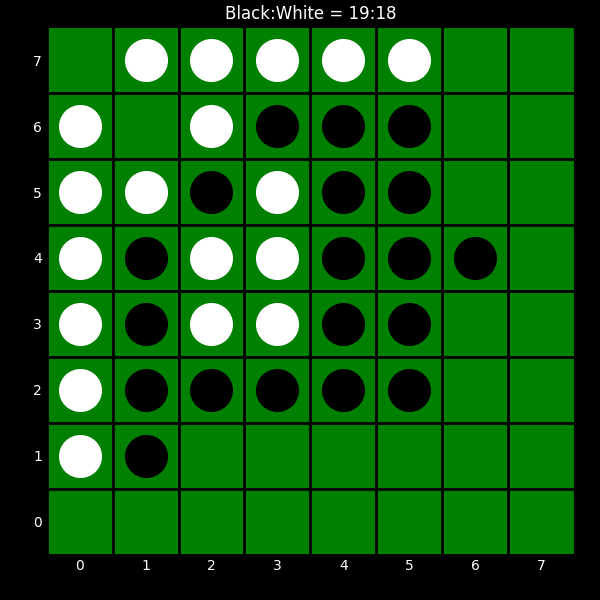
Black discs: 19
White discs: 18